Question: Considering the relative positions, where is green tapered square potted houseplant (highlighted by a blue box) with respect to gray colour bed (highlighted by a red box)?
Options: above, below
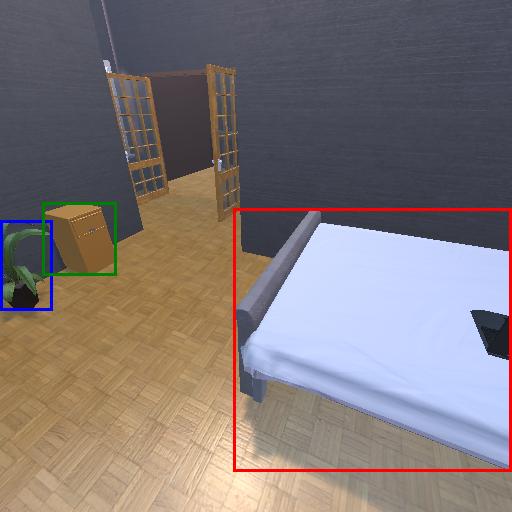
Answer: above